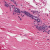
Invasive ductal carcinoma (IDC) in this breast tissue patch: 0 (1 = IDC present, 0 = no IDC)